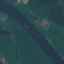
Land use / land cover class: River